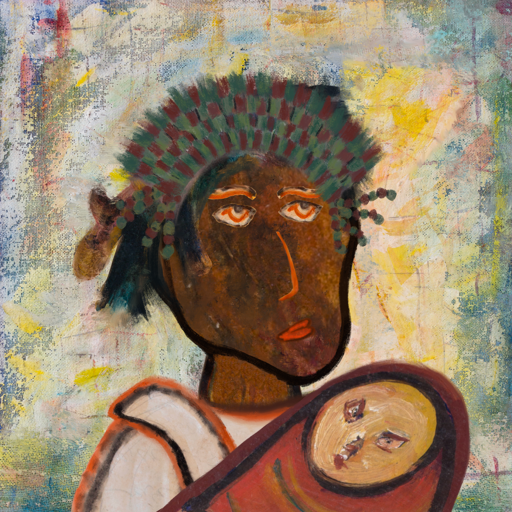
Background: Irani, Head And Neck Side: Mosgoul, Face Side: Experience, Bust: Roy_Bahadur, Hair Side: Pipe, Head Accessory: After_Raid_Crown, Second Necklace: Blank, Necklace: Blank, Baby: After_Raid_Baby